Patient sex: M
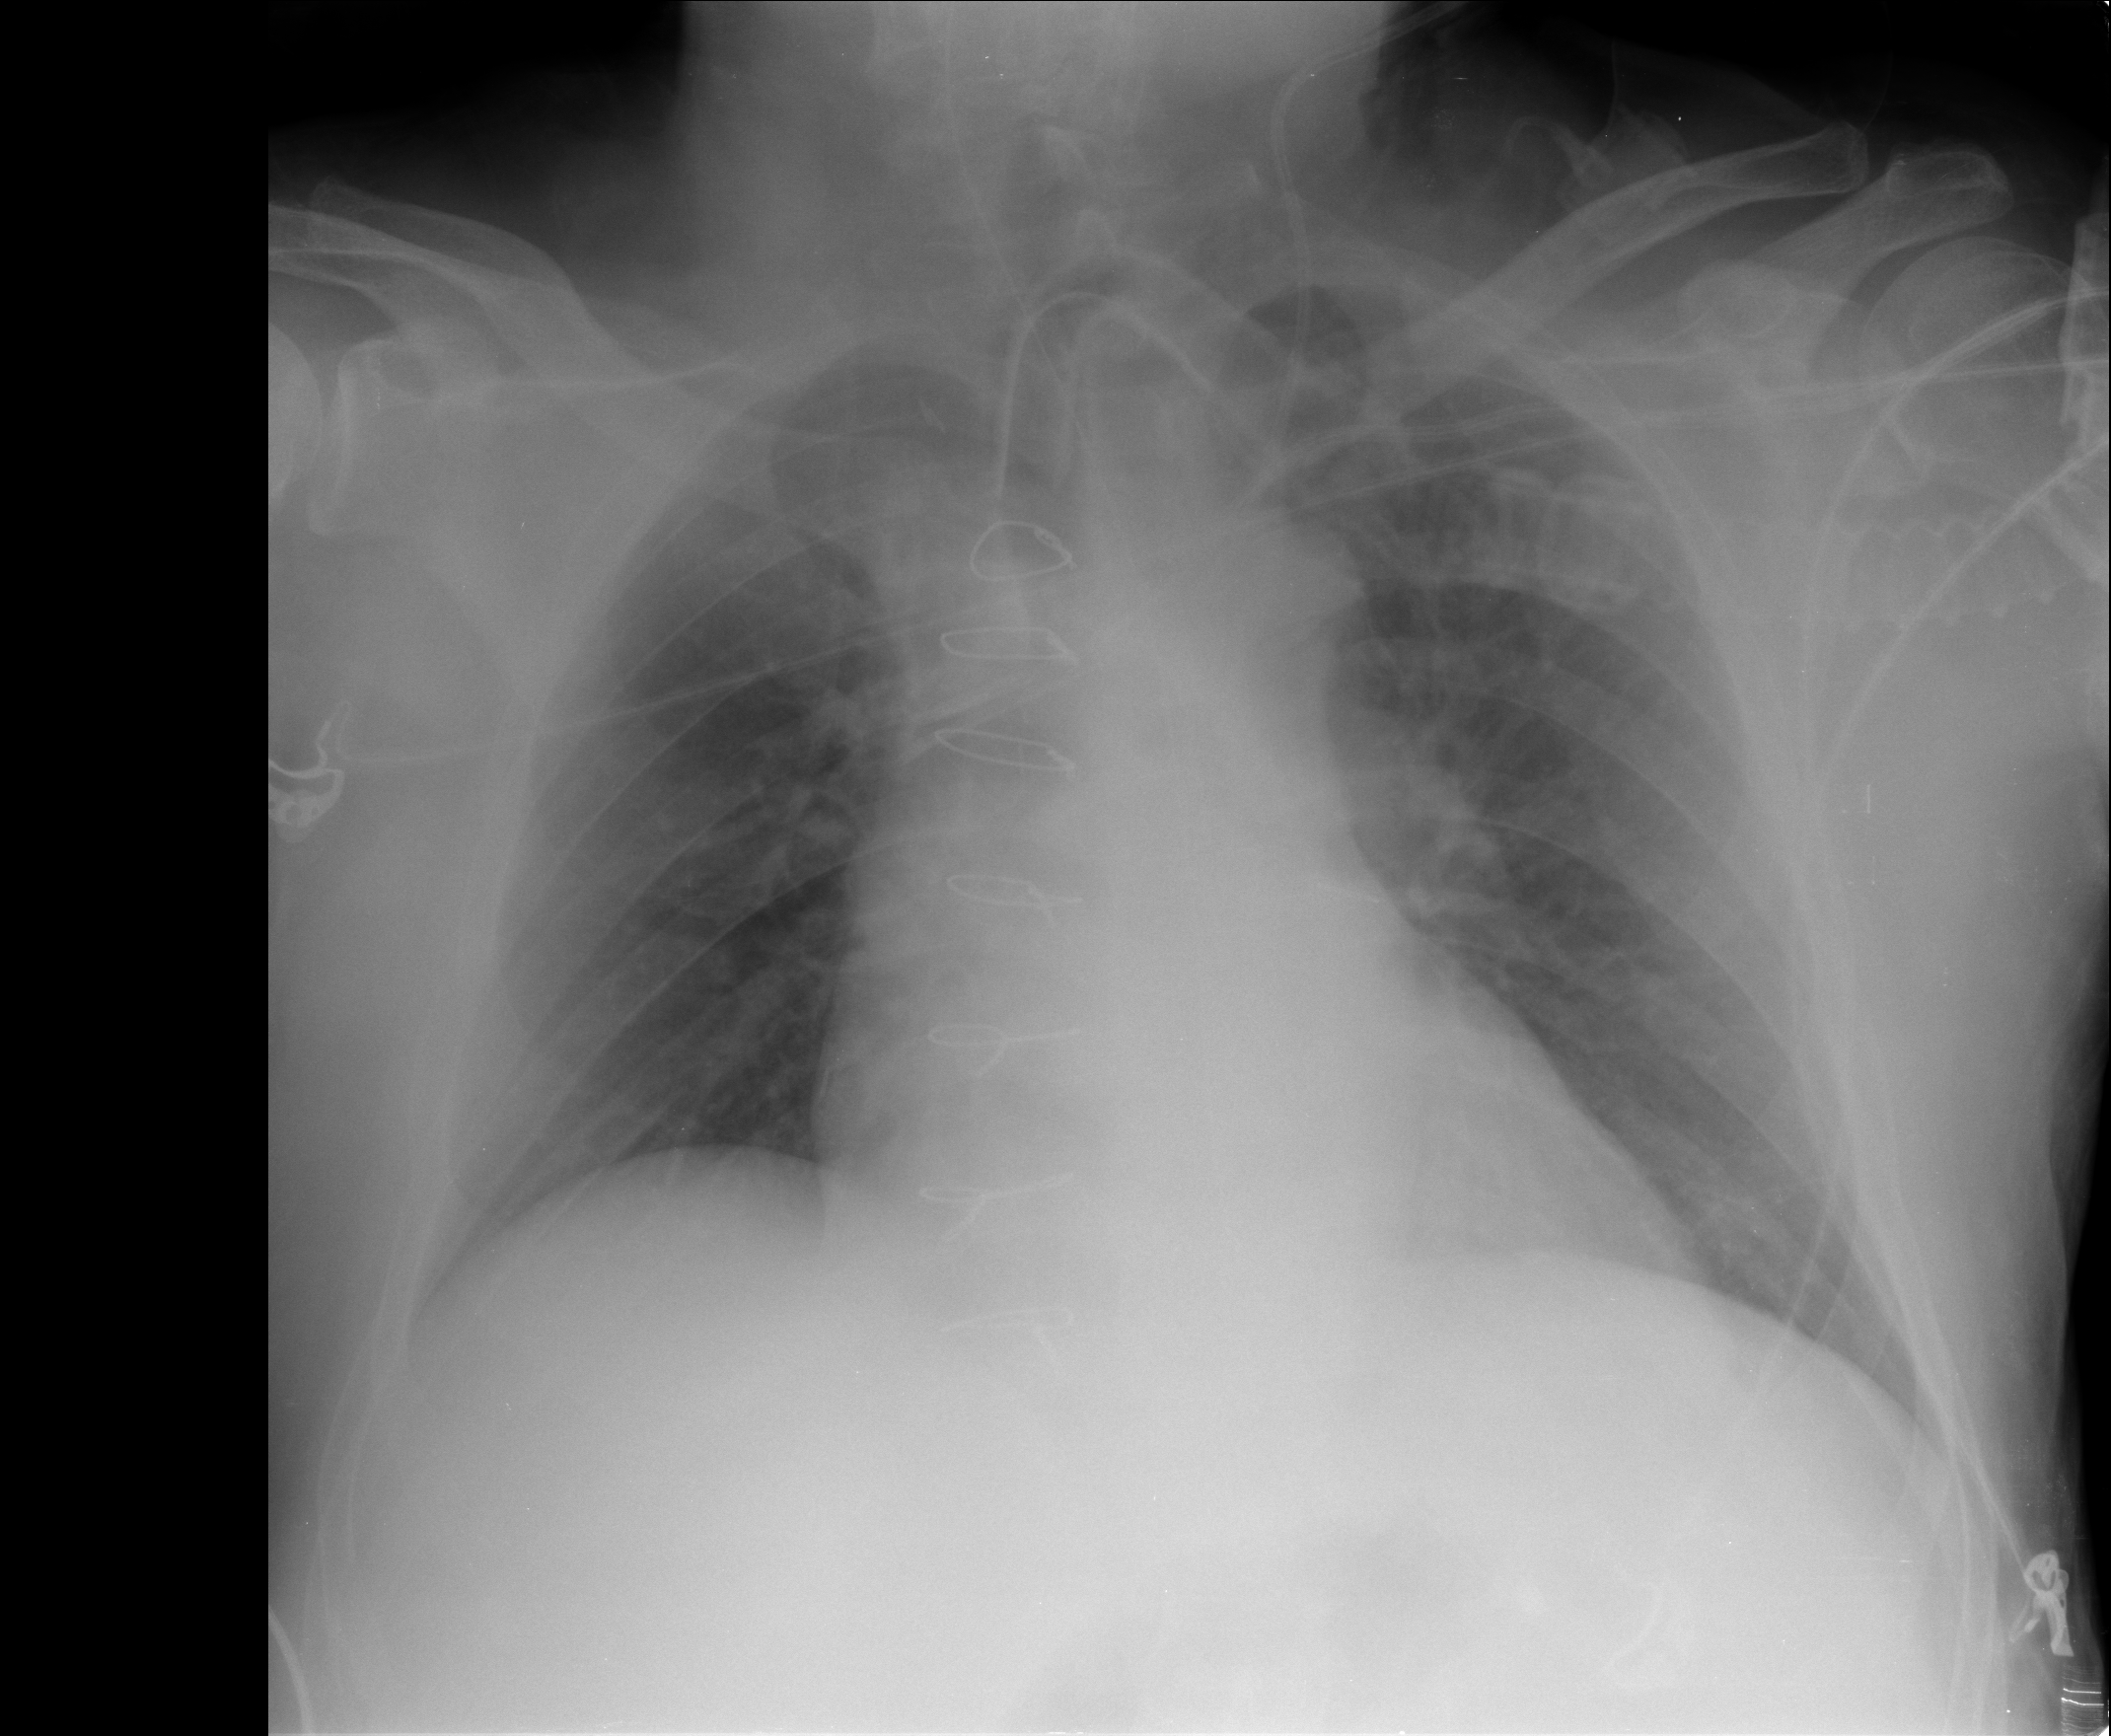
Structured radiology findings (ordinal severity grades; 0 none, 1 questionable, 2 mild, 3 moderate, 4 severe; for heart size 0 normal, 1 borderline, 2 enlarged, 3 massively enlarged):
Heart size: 2
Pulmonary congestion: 2
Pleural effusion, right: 0
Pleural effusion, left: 0
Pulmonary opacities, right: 0
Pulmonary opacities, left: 0
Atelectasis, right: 1
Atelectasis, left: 2